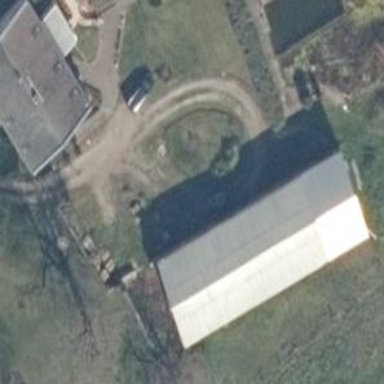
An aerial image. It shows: Building with gabled roof.